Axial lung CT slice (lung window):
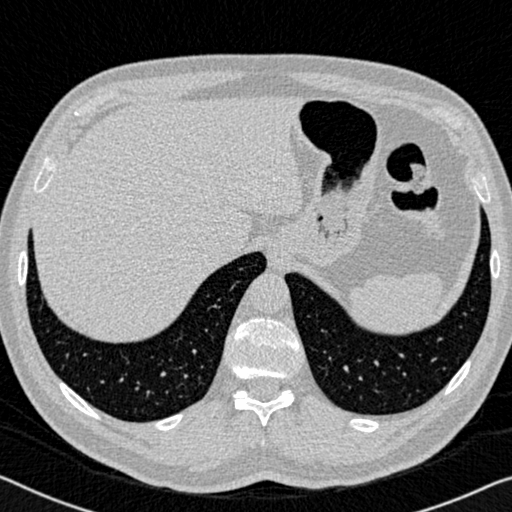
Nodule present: no